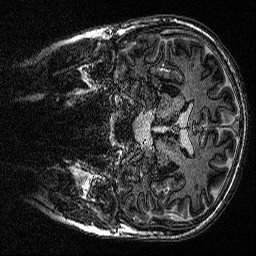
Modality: MP2RAGE
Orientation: coronal
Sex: male
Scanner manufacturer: siemens
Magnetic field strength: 3 T
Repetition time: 5 s
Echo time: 0.00292 s